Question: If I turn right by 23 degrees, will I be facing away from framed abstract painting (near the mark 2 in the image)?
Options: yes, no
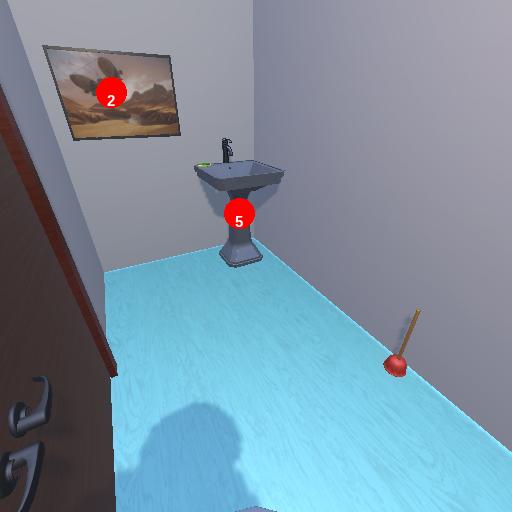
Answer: yes